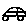
Label: car